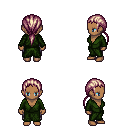
a pixel art fantasy rpg character, female body template, human, dark skin, green robe, metal pants, white blonde ponytail hairstyle, four views (front, back, left, right), 2x2 character sprite sheet, small pixel art, hard edges, no anti-aliasing